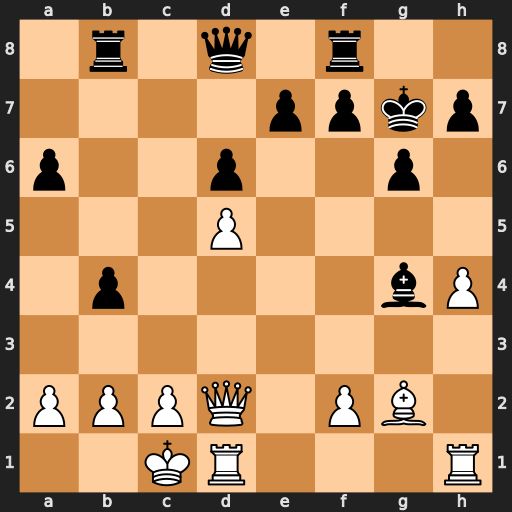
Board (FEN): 1r1q1r2/4ppkp/p2p2p1/3P4/1p4bP/8/PPPQ1PB1/2KR3R
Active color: w
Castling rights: -
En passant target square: -
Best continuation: Qd4+ Kg8 Qxg4